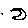
Label: moon